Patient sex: F
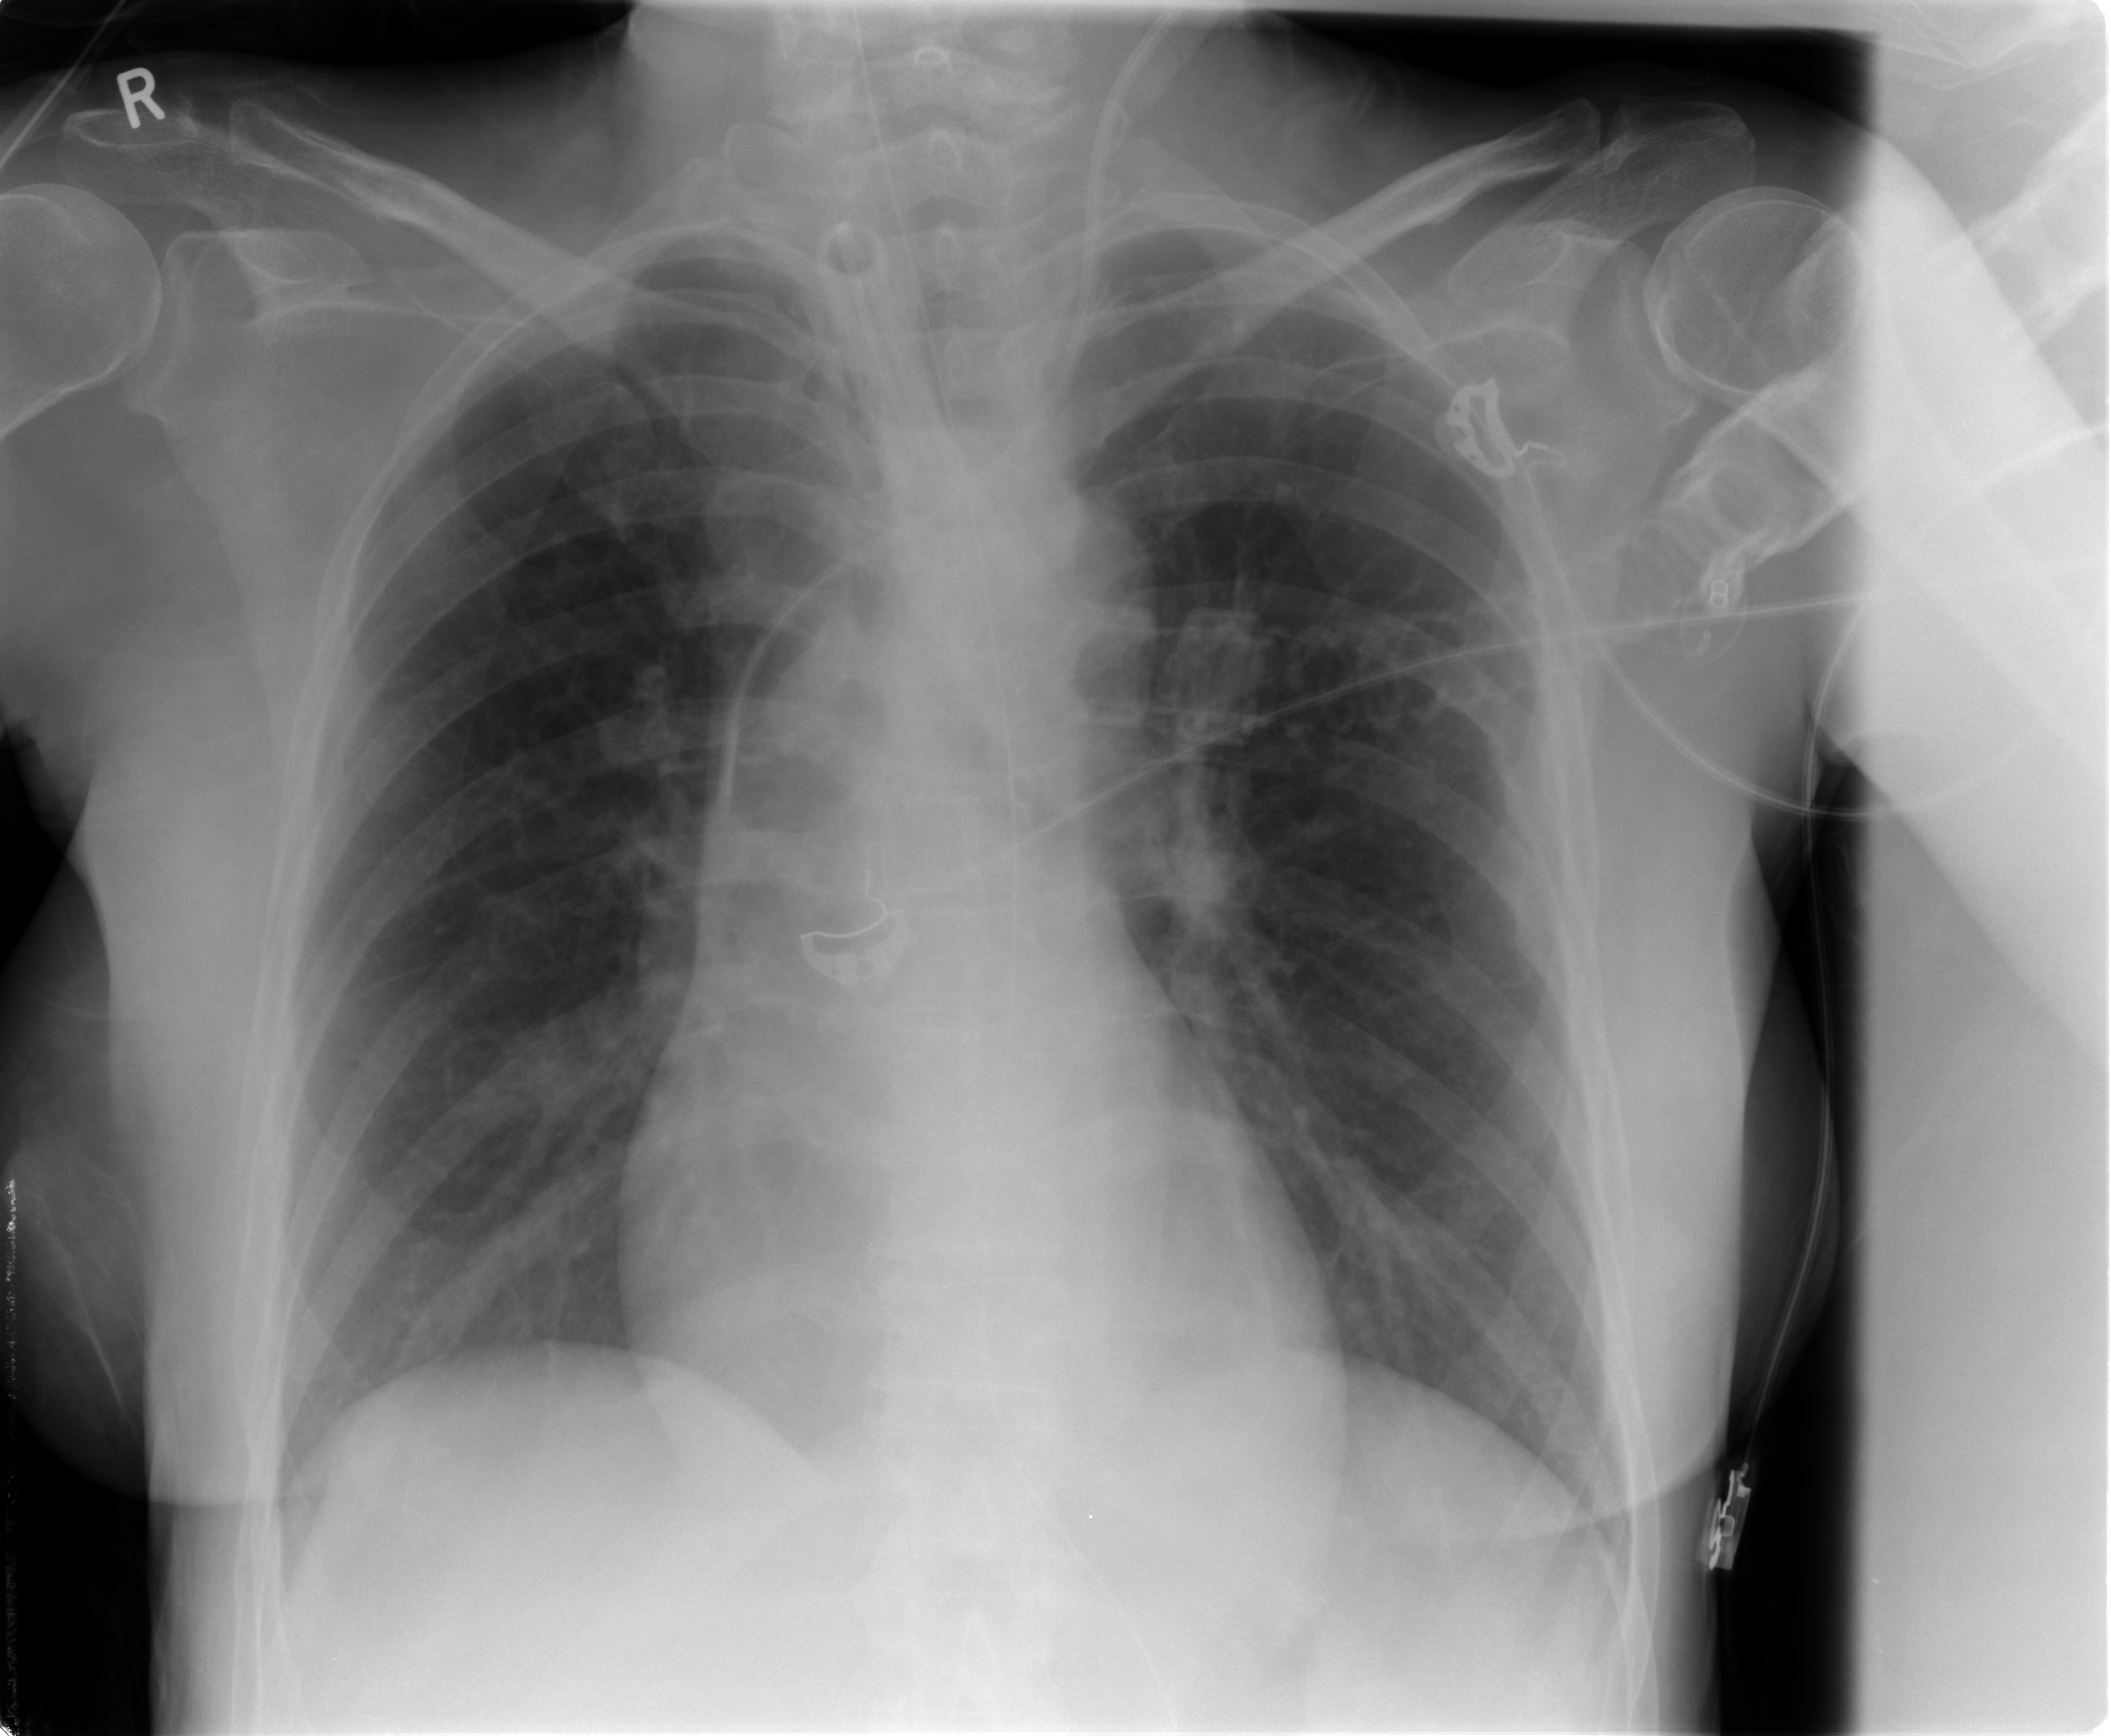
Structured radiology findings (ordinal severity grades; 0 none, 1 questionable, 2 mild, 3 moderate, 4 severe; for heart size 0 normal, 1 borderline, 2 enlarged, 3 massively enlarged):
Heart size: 0
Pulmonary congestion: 0
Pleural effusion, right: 0
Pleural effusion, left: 0
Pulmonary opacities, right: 0
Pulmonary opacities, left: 0
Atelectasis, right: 1
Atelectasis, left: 1